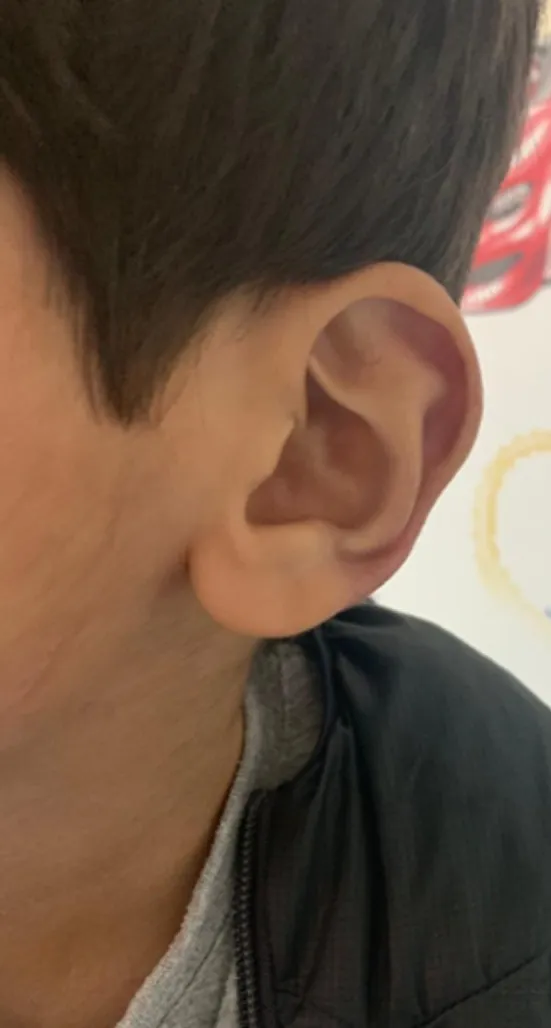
significant improvements in the same ear after treatment.
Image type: medical_photograph (oral_photograph)